Aerial crown-view tile of a tropical tree (Barro Colorado Island, Panama), acquired 20241014:
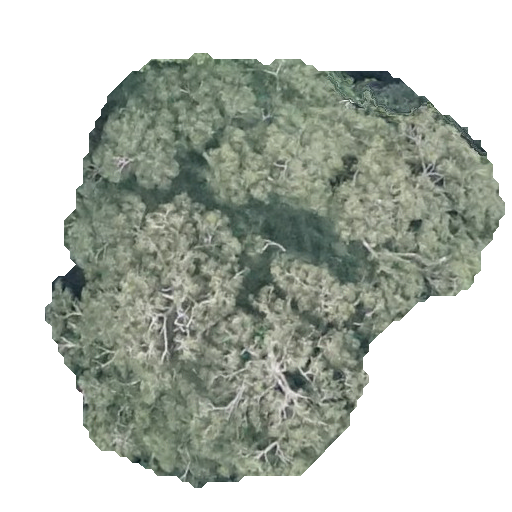
Species: Handroanthus guayacan
GBIF accepted scientific name: Handroanthus guayacan
Crown area: 214.79 m²